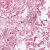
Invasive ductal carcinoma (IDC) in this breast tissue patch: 0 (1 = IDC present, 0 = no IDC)